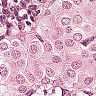
Metastatic tissue present: yes